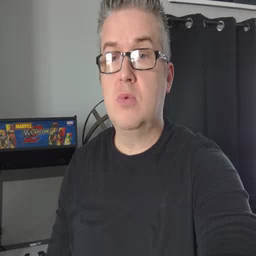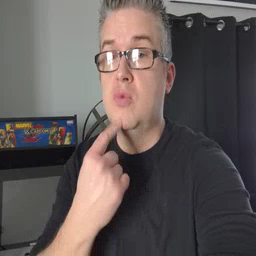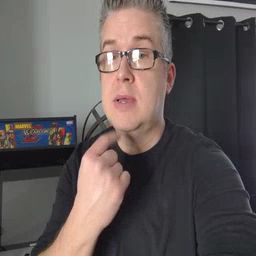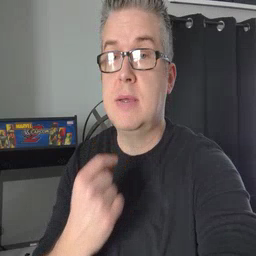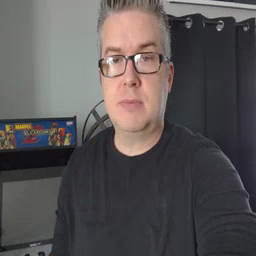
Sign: red